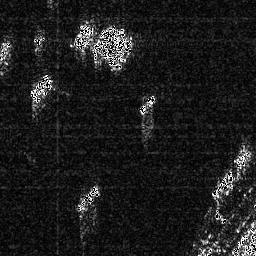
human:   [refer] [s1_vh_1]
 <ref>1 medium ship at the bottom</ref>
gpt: <box>[[27, 71, 39, 82, 0]]</box>

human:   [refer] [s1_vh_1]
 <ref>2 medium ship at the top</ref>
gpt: <box>[[26, 7, 36, 19, 0]], [[36, 8, 51, 25, 0]]</box>